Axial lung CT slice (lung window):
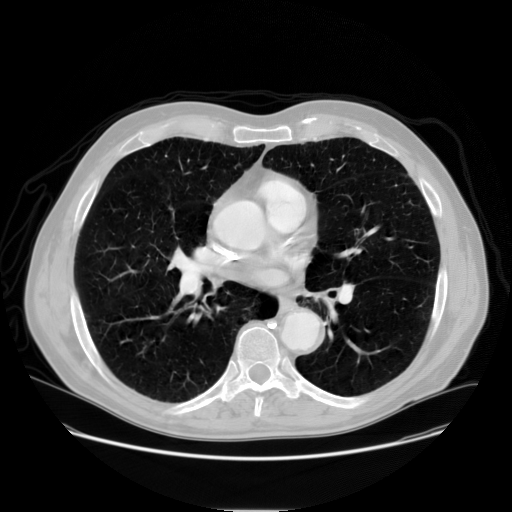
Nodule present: no